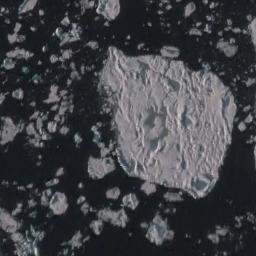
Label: sea_ice